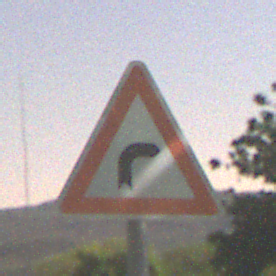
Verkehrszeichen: KurveRechts
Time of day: Night
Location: Outdoor (Nature)
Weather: Clear
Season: NotSpecified
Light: Natural